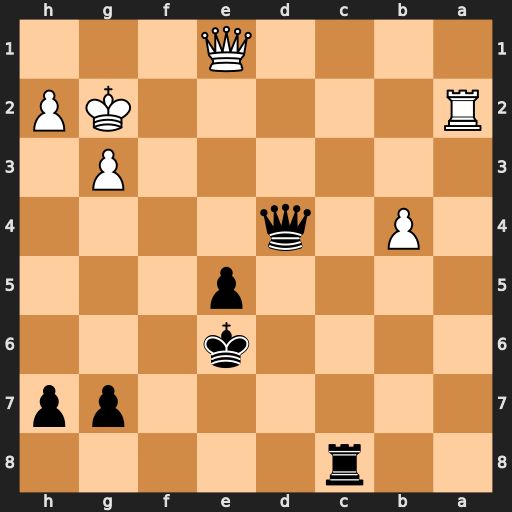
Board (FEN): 2r5/6pp/4k3/4p3/1P1q4/6P1/R5KP/4Q3
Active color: b
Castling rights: -
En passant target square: -
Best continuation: Qd5+ Kh3 Qxa2